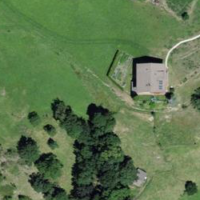
EUNIS habitat code: 26
Species observed at this site:
Veronica serpyllifolia
Sorbus aucuparia